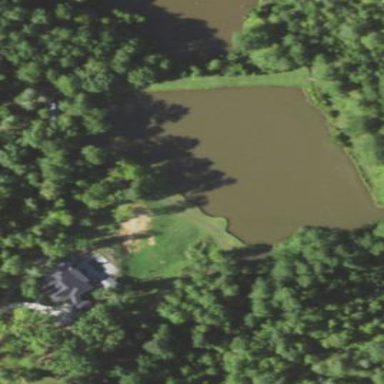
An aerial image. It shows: Pond surrounded by natural water.